Field crop: tomato
Growth stage: 1
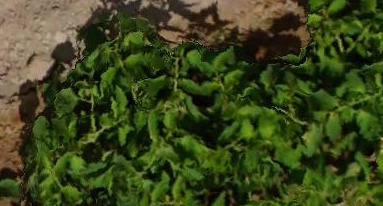
Species: tomato